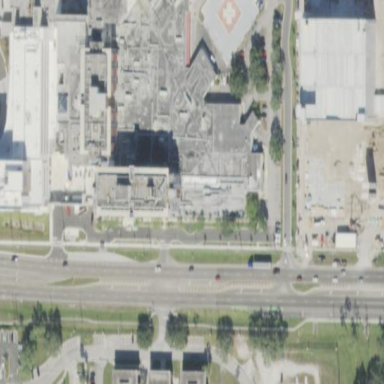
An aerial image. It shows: Hospital building.